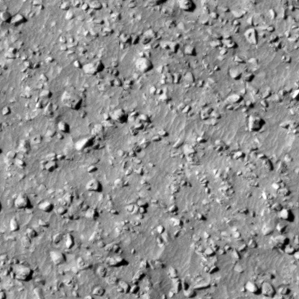
Label: non_frost